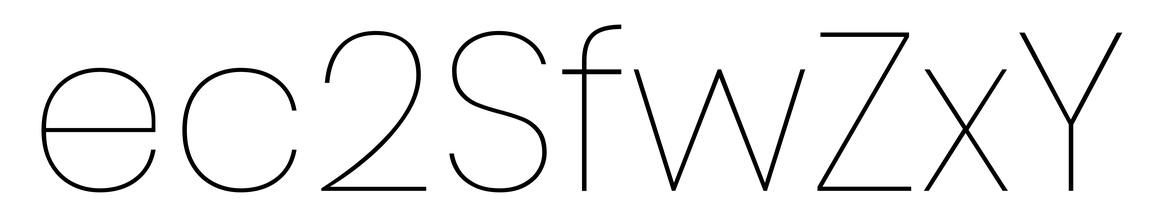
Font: Poppins-Thin